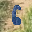
Label: 6